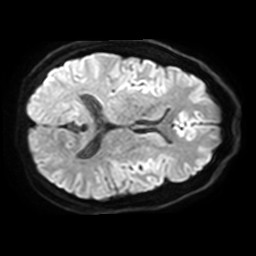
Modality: TRACE
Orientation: axial
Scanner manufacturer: philips
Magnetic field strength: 3 T
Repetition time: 3.778 s
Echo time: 0.06073 s